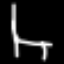
Label: chair